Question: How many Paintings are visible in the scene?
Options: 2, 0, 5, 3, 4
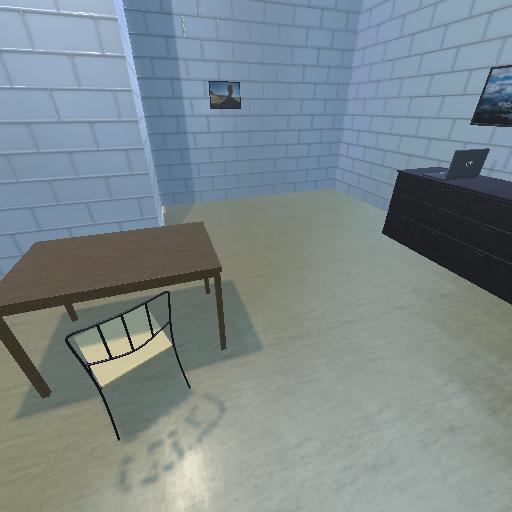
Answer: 2